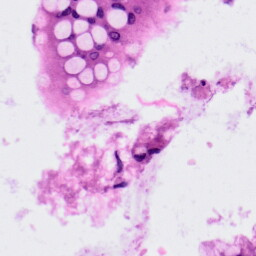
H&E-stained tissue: Colon